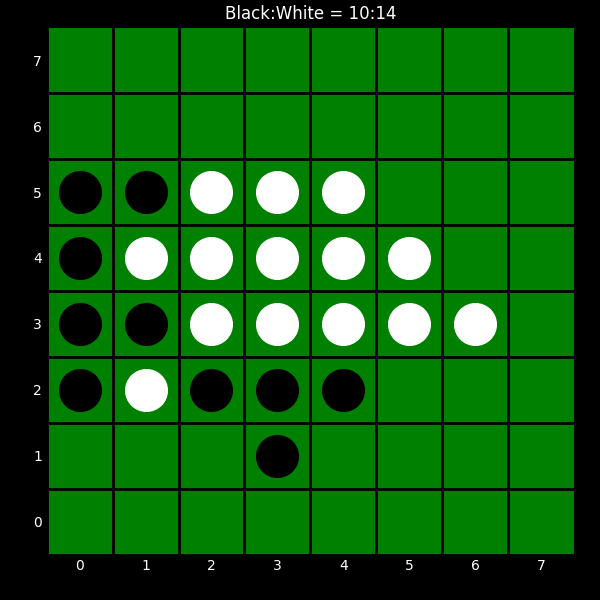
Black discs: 10
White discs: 14